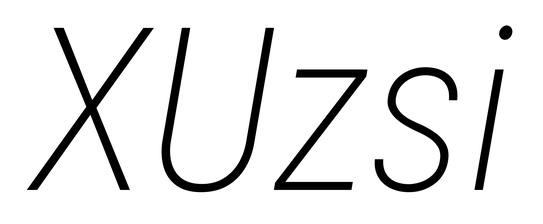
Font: Roboto-Italic_Condensed_ExtraLight_Italic